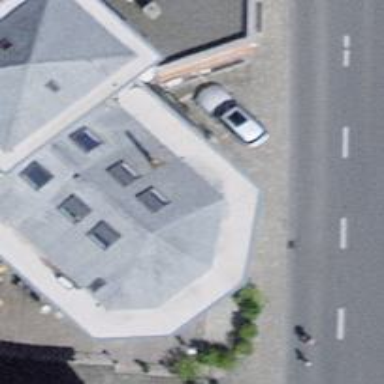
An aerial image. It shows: Restaurant.